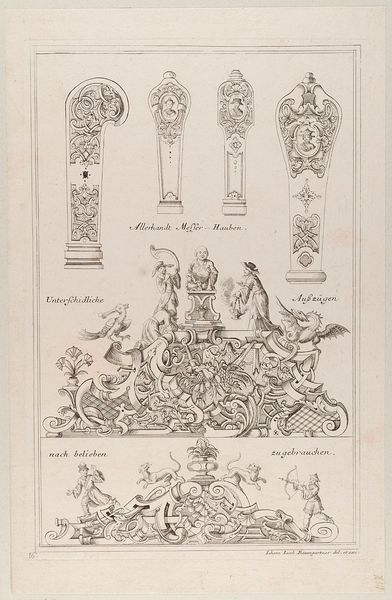
Titel: Unterschiedliche Ornamente aus Laub- und Bandelwerk mit Chinesendarstellungen, Blatt 16 aus der Folge 'Gantz Neu Inventiertes Laub und Bandelwerk Dritter Theil'
Künstler: Johann Jacob Baumgartner
Standort: Hamburg
Institution: Museum für Kunst und Gewerbe Hamburg
Schlagwörter: kopf, säule, zeichnung, hund, tier, tiere, ornament, mensch, messer, figur, frucht, statue, papier, bogen, grafik, graphik, fotografie, photographie, medaillon, druckgraphik, druckgrafik, stich, tracht, kunstgewerbe, laubwerk, blattwerk, fabelwesen, fresken, plan, messergriff, kupferstich, kunsthandwerk, ungeheuer, drache, monster, bogenschütze, haltungen, stellungen, fabeltier, randornament, fabeltiere, bandelwerk, tierornament, zwitterwesen, monstrum, volkstracht, reproduktionen, kopfbild, industriedesign, druckerzeugnisse, früchte, tierornamente, völker, nationalitäten, ornamentstich, vorlageblätter, chinesendarstellung, chinesenszene, nach beliben